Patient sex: M
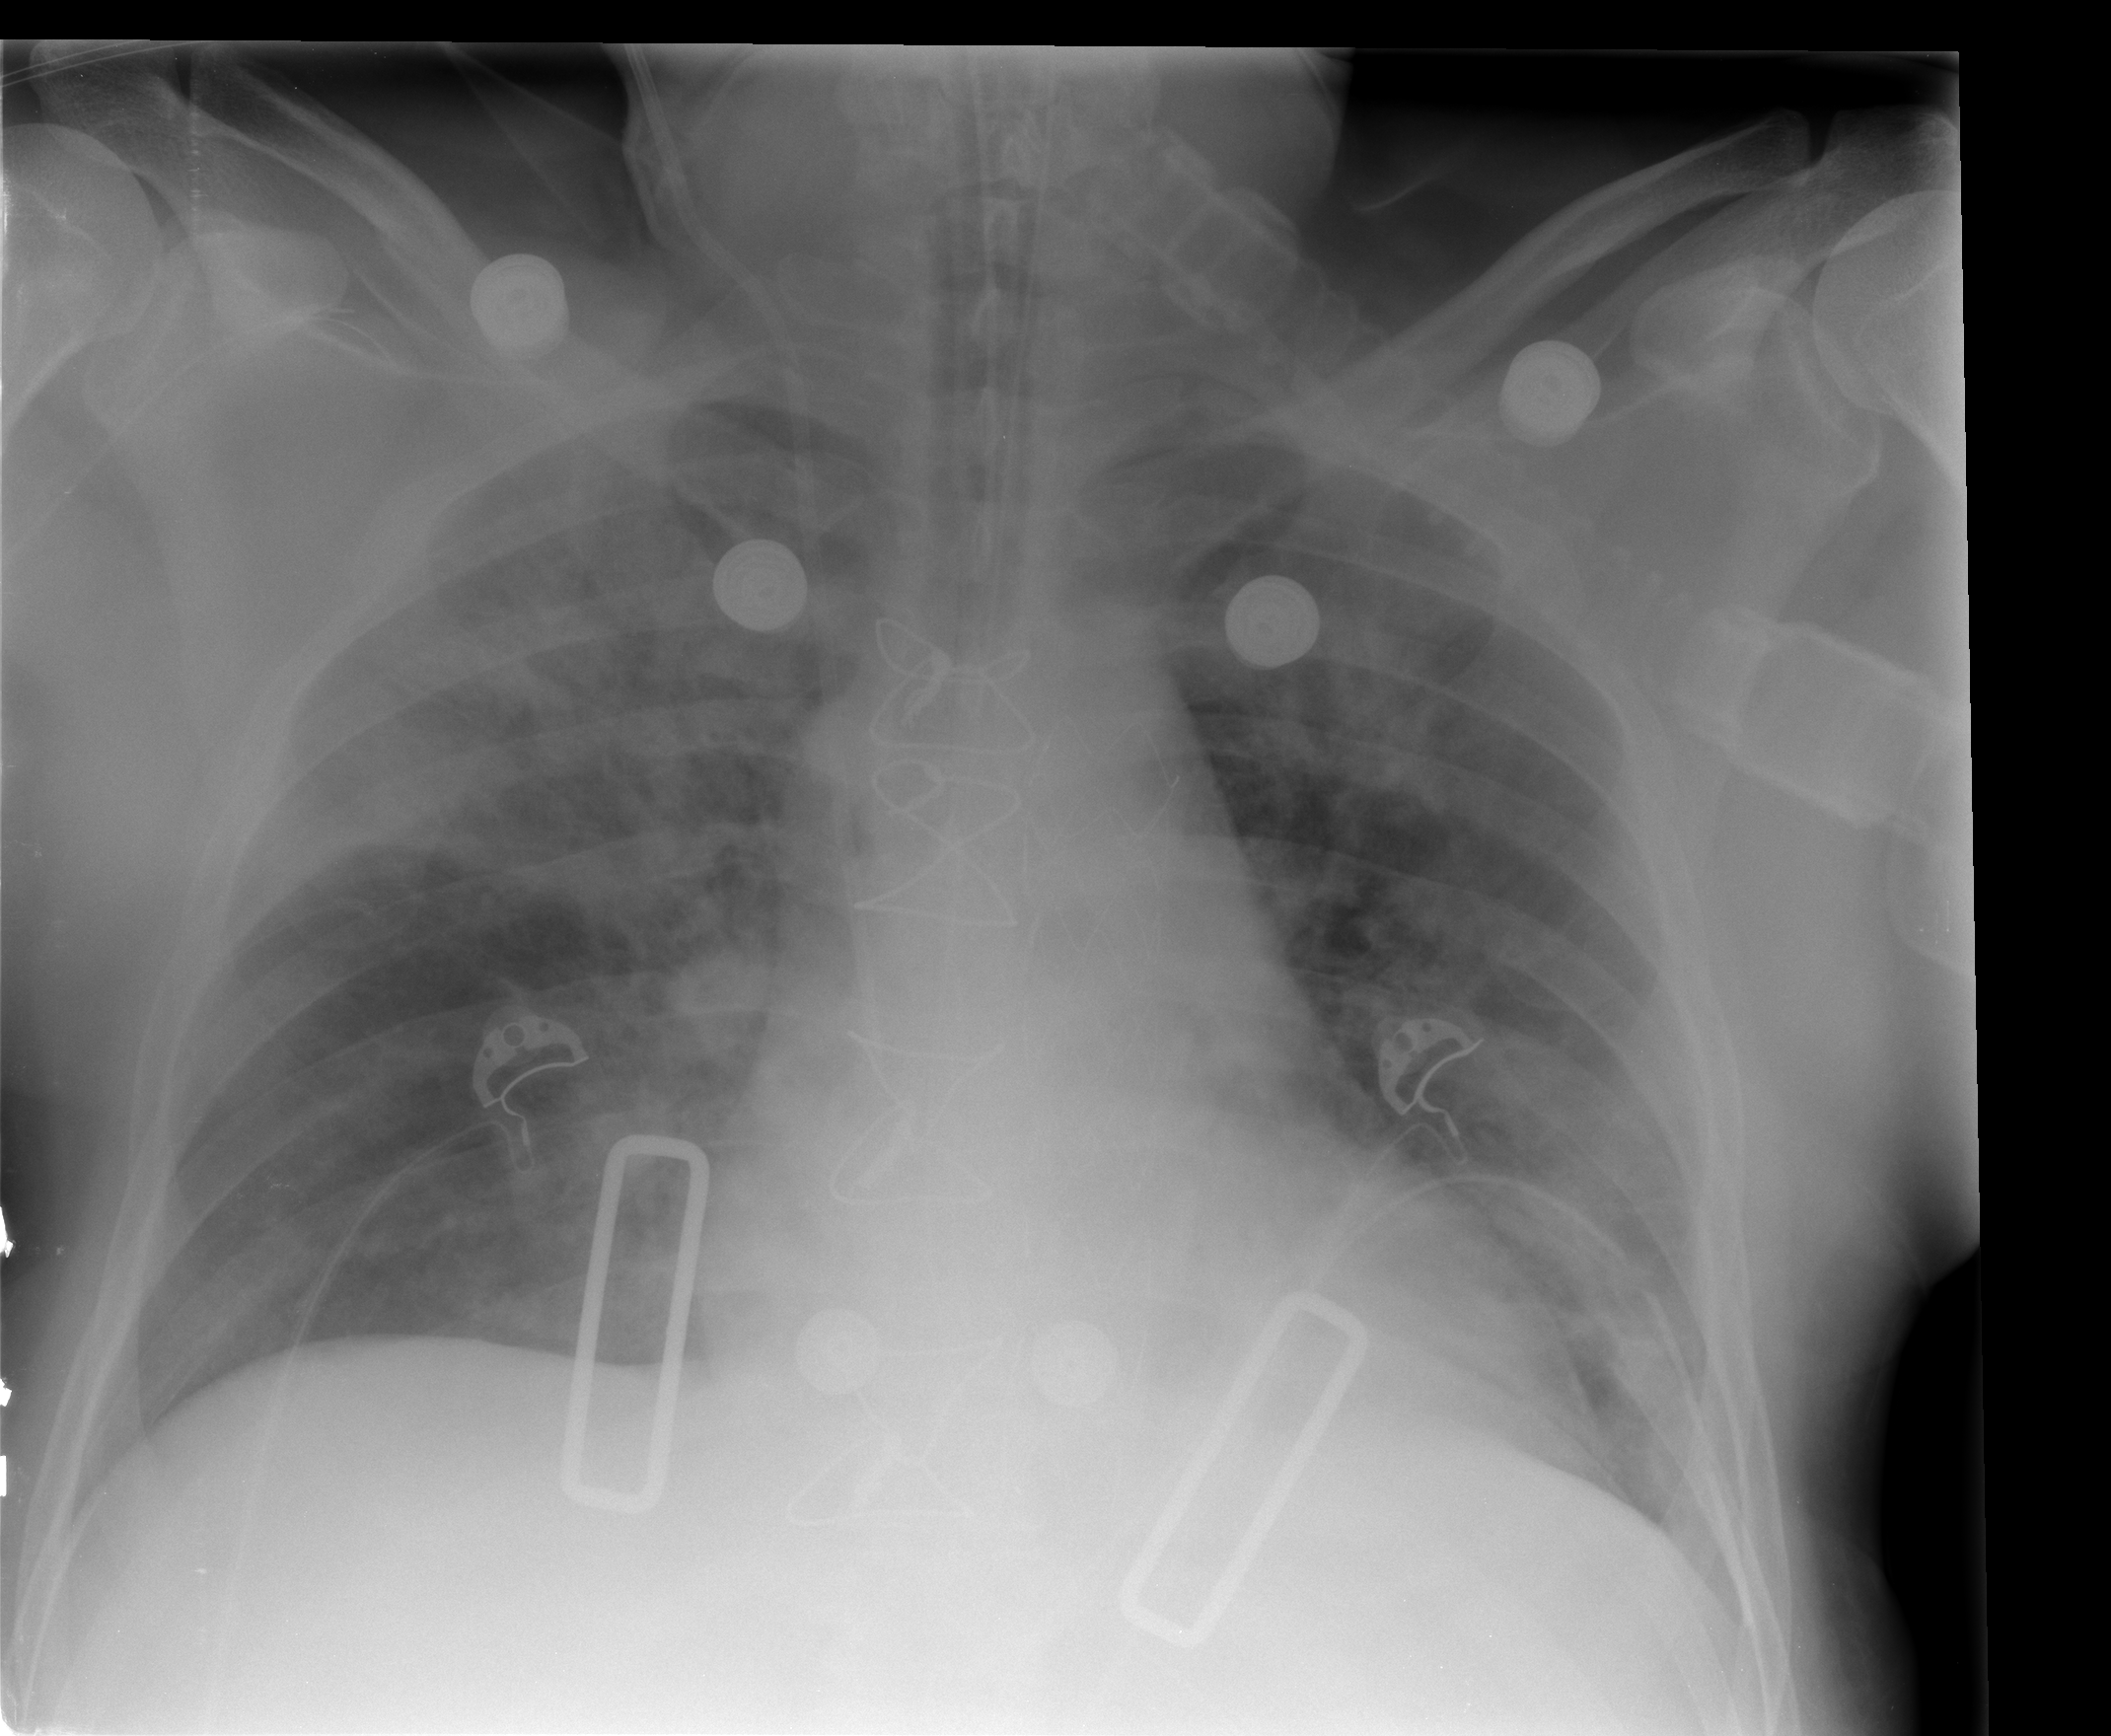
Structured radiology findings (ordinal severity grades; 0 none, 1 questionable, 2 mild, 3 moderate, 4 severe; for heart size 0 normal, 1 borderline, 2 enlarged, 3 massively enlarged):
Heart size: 0
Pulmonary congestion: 1
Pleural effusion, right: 0
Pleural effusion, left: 1
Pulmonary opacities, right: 3
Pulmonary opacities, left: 3
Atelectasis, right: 2
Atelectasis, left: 2